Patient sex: M
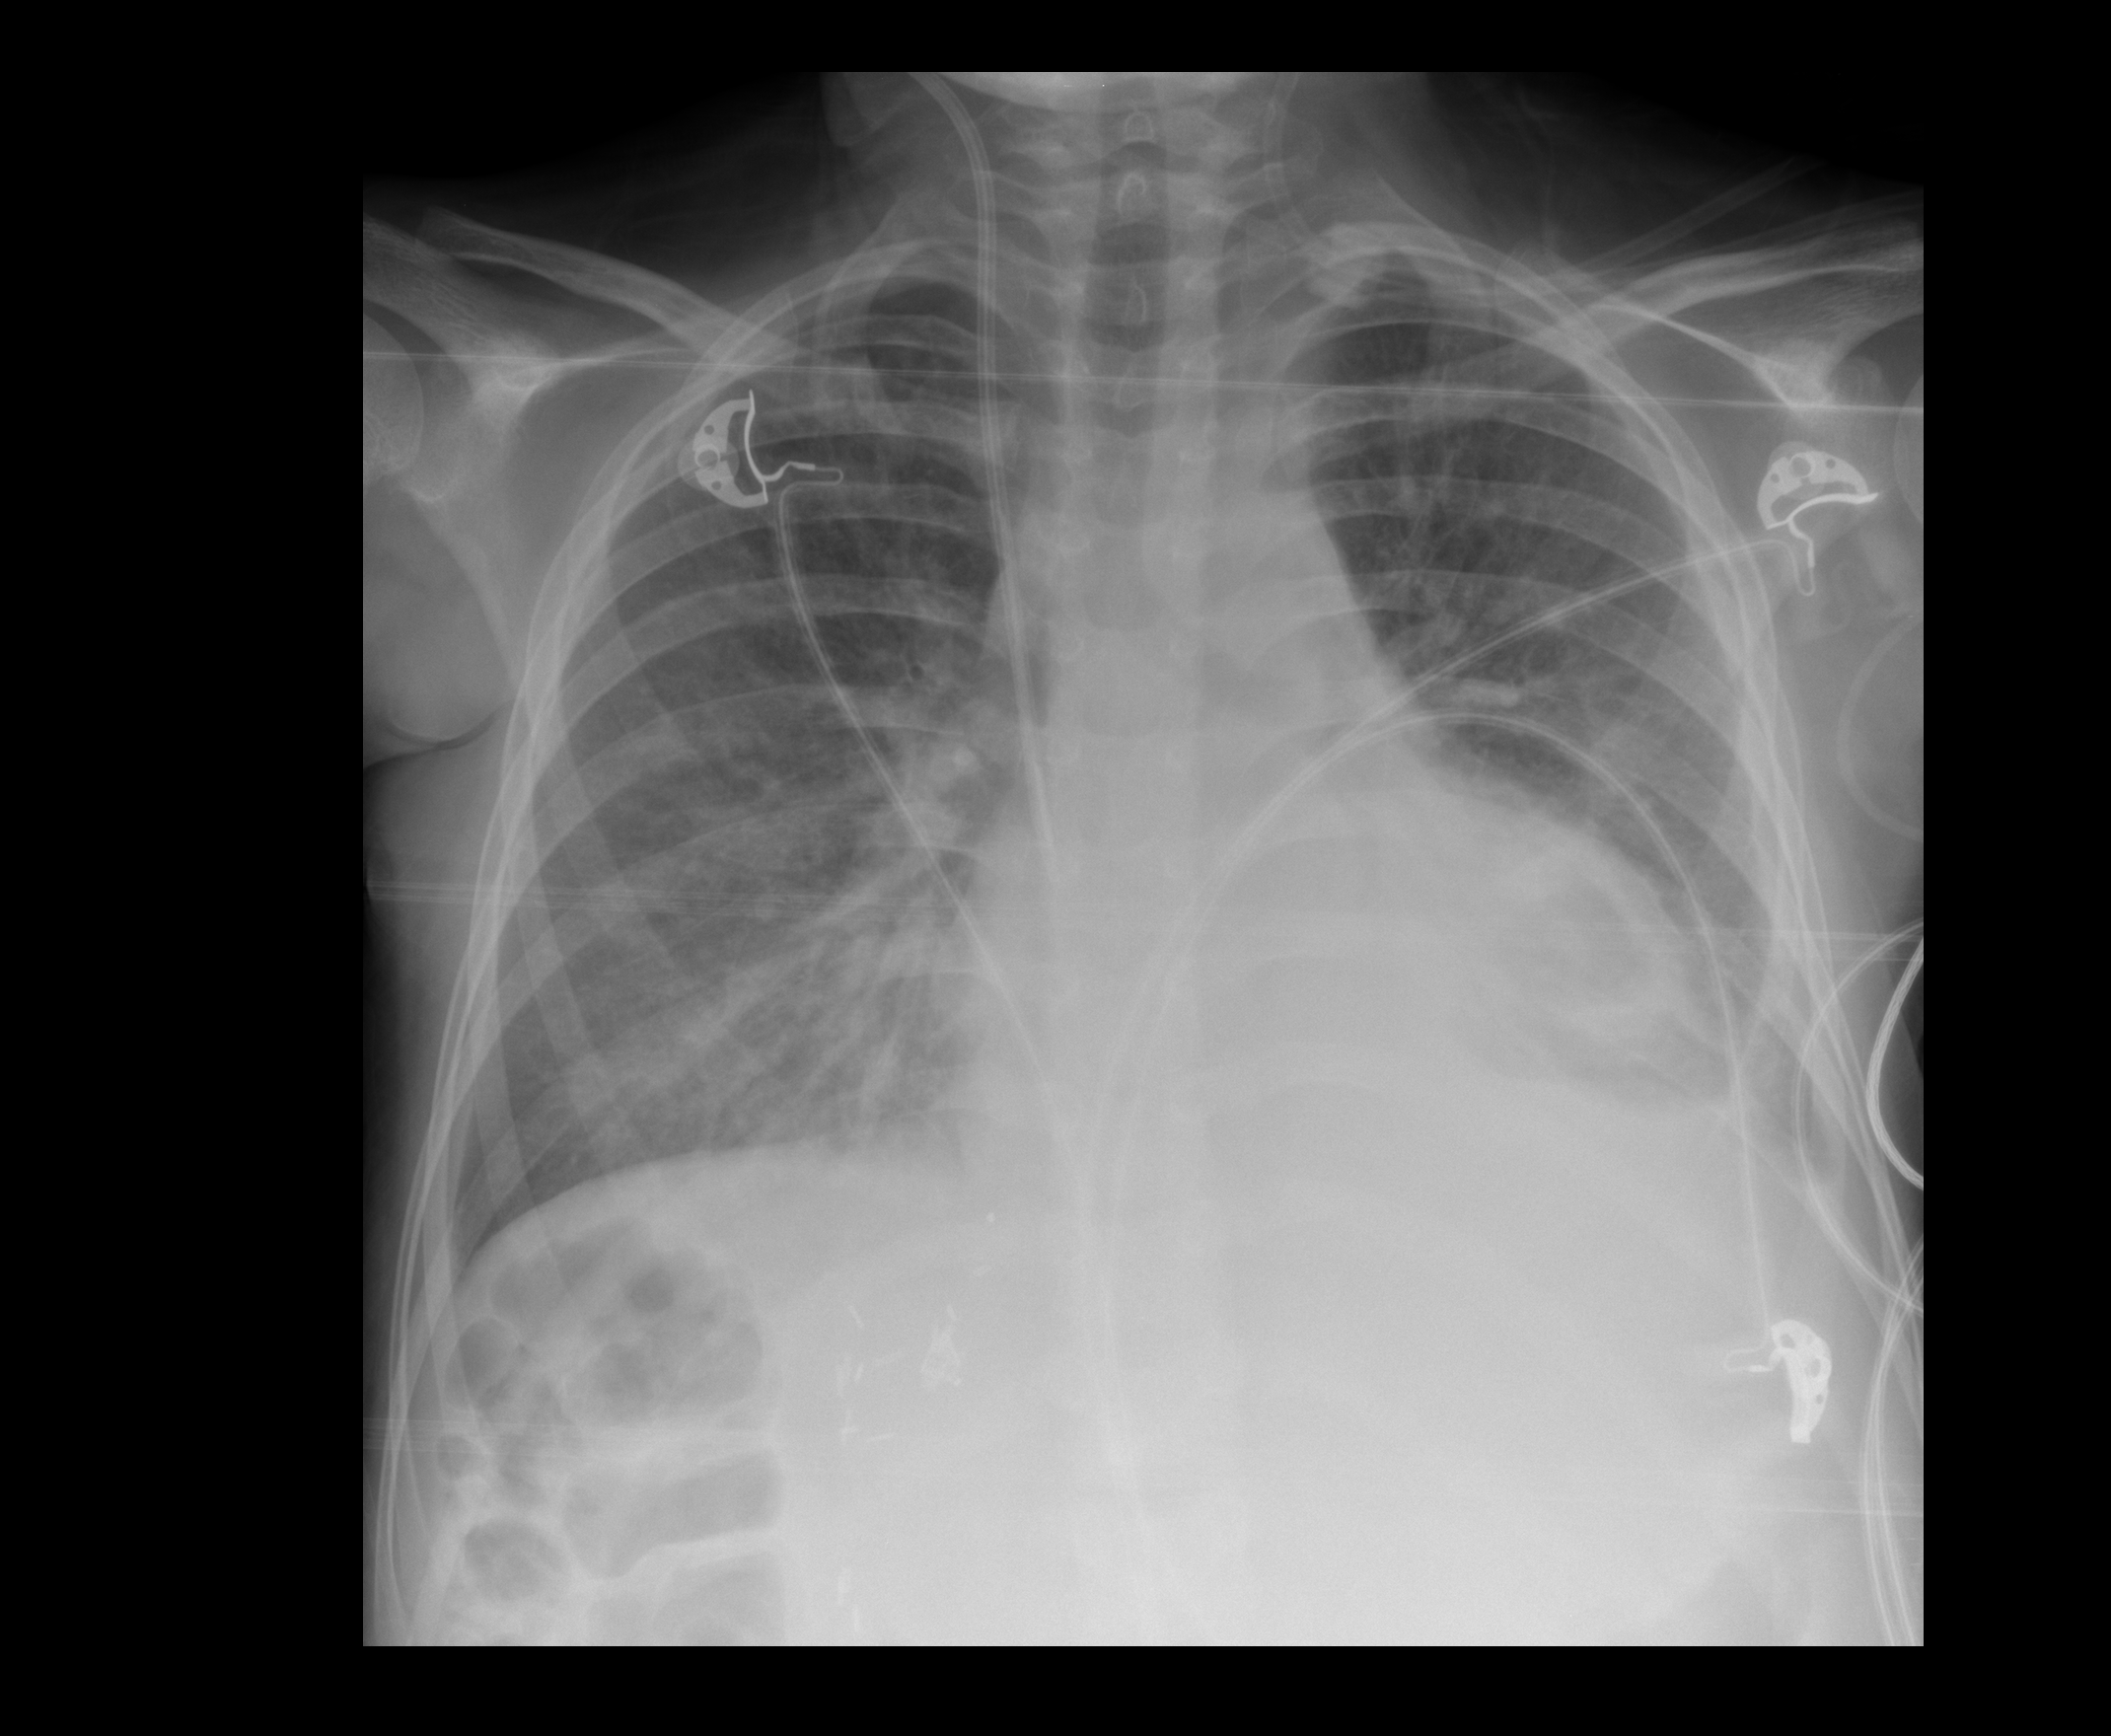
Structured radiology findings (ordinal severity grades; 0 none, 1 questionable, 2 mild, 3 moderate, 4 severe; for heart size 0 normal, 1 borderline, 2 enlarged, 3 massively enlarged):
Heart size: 2
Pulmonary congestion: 3
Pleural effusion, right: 0
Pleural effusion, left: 0
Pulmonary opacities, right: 2
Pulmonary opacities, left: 1
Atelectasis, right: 2
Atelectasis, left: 2